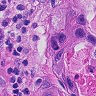
Metastatic tissue present: yes